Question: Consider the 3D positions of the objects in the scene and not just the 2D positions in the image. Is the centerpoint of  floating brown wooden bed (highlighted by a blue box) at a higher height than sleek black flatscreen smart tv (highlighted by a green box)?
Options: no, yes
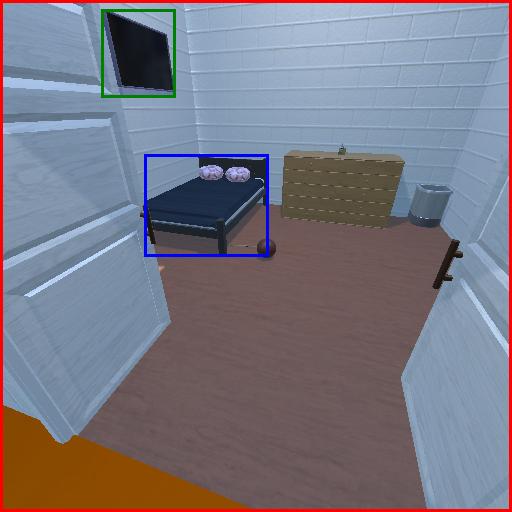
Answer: no